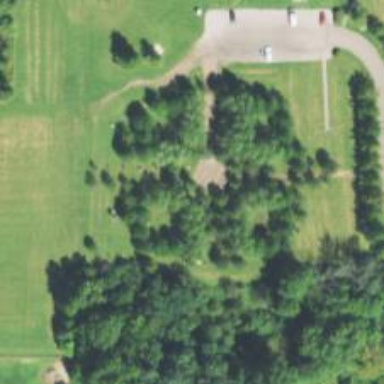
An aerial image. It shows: Memorial site with historic significance.